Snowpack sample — Loveland Pass, Silver Plume, Colorado, USA (2/11/26, 12:00 PM MST)
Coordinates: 39.663, -105.886
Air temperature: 35 °F
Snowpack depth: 82 cm
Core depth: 40 cm
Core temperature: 23 °F
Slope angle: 13°, slope face: 12°
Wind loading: high
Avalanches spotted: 1
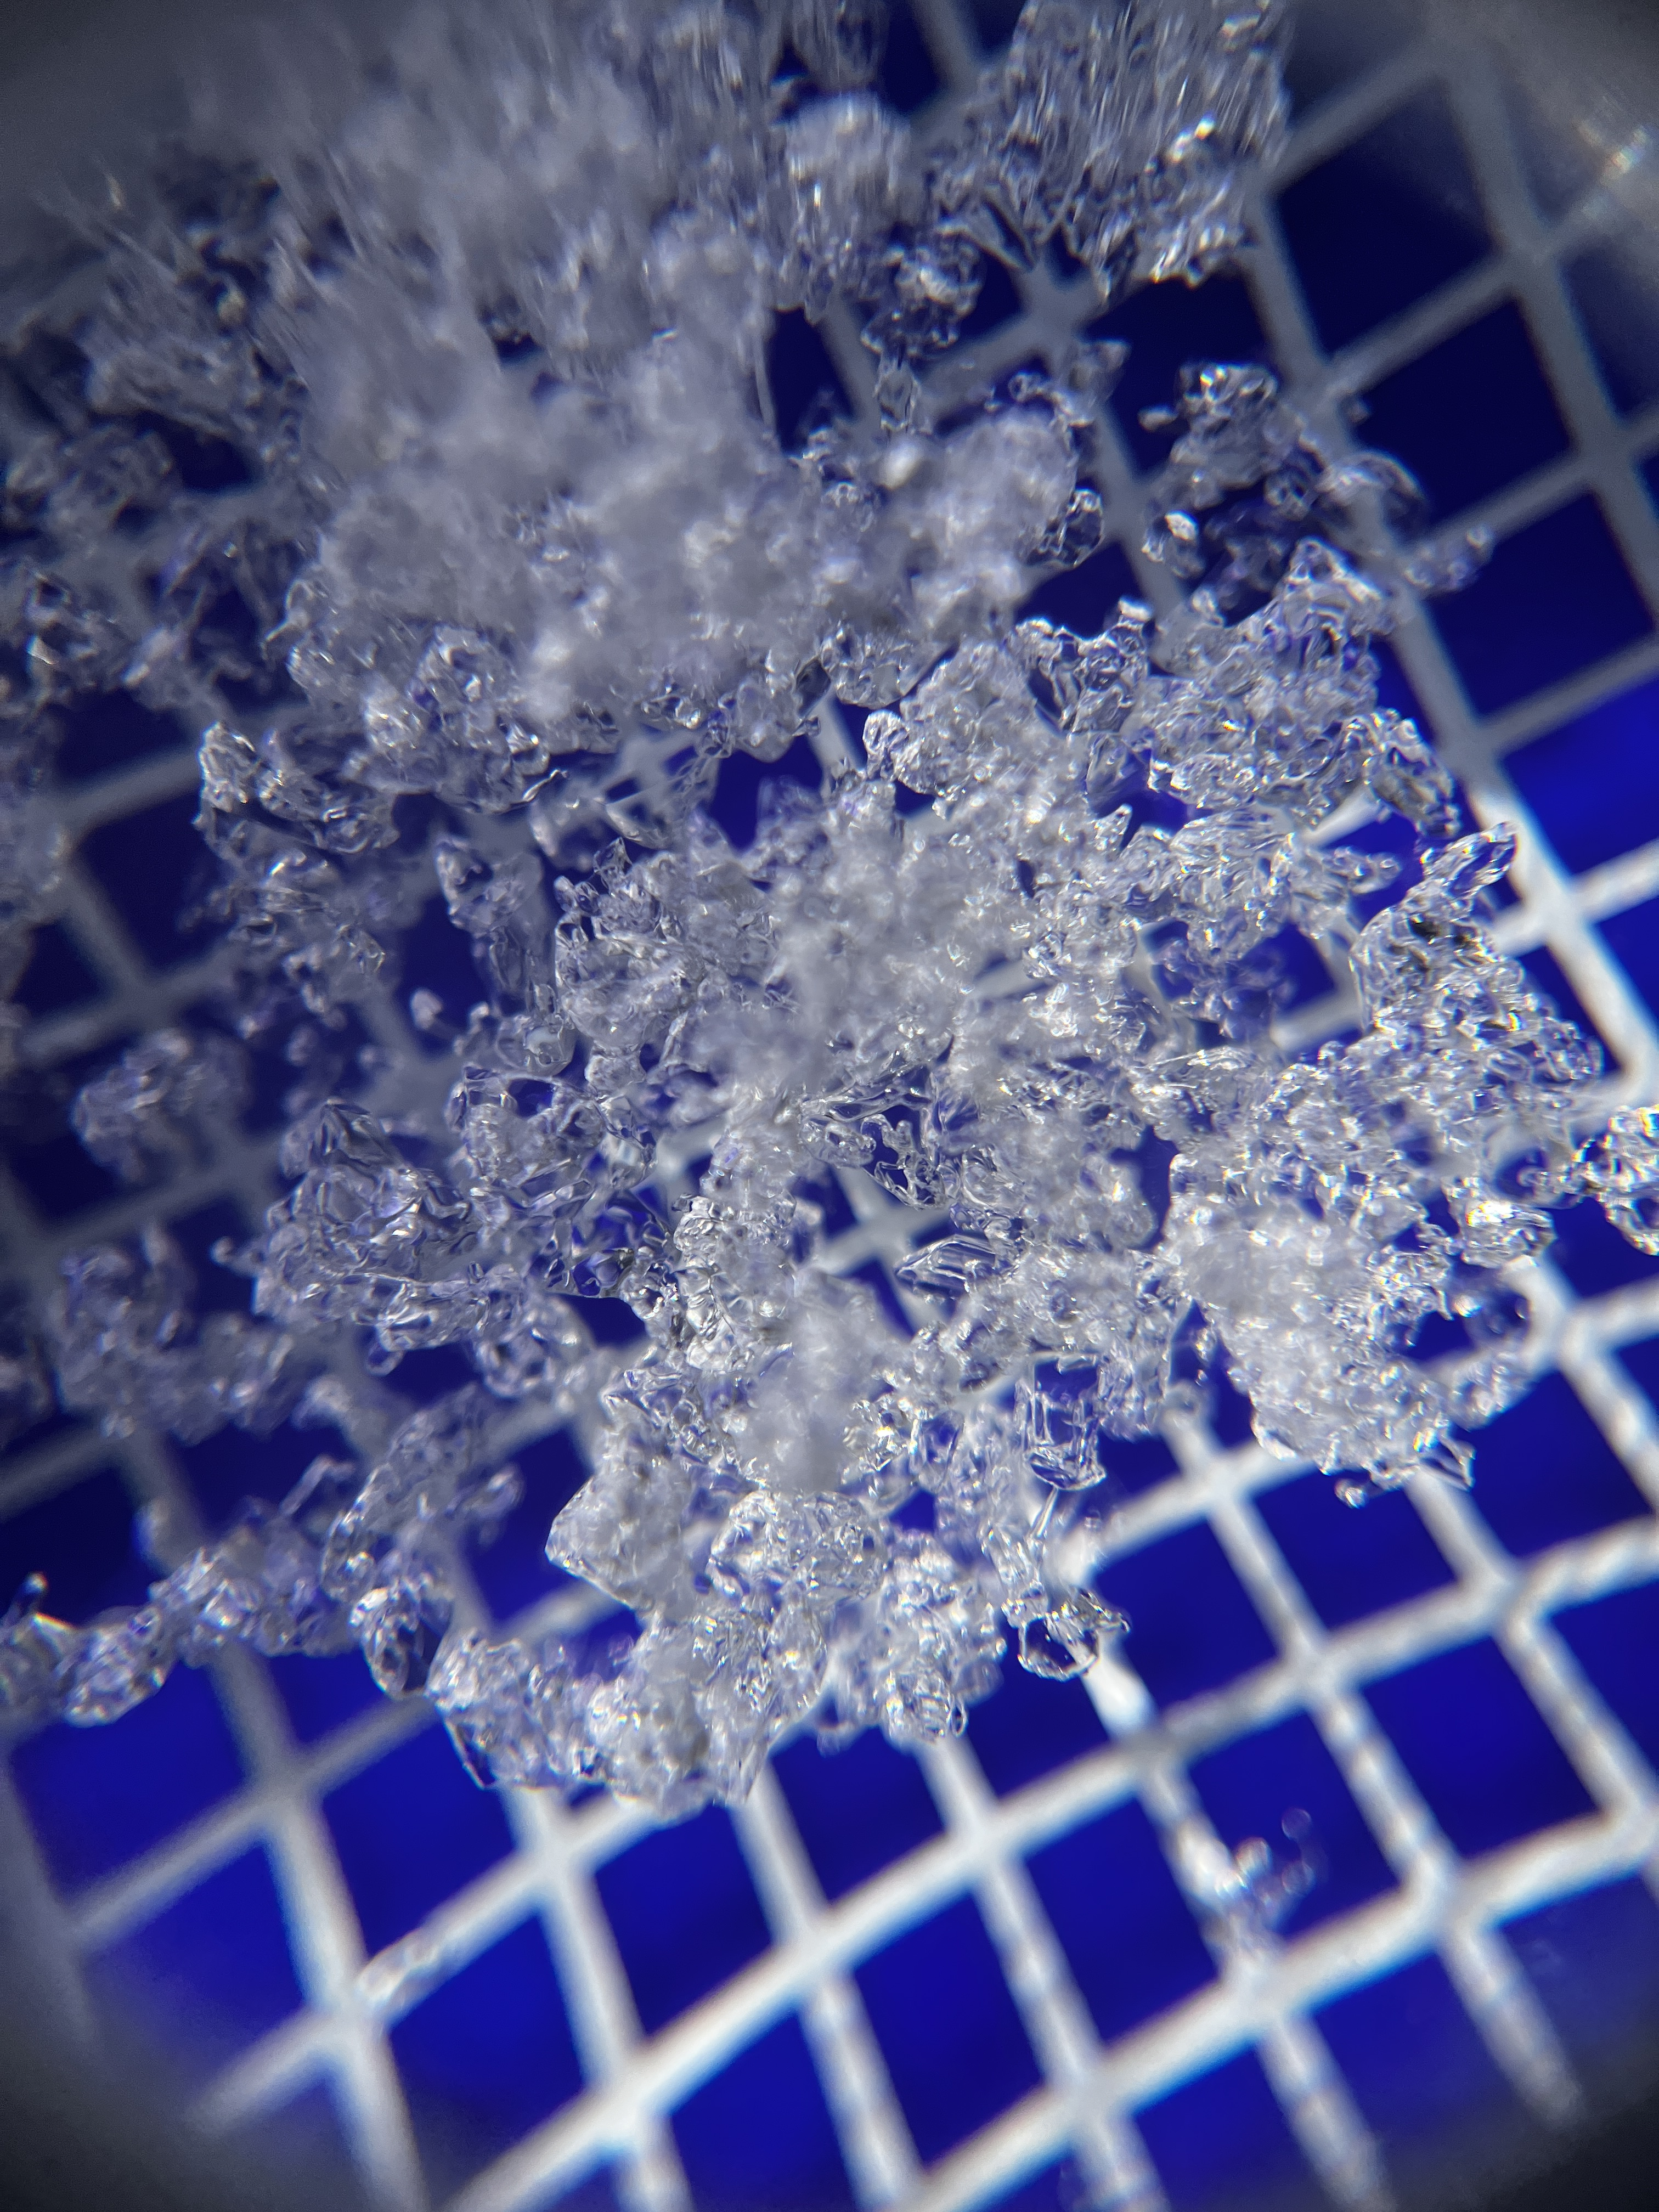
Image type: magnified_profile
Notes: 1 small avalanche spotted on the north side of the bowl, lots of wind loading